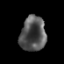
Tissue: prostate
Cell type: T cells
Senescence score: 0.2408
Nuclear area (px): 875
Mean DAPI intensity: 84.509